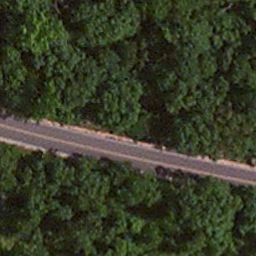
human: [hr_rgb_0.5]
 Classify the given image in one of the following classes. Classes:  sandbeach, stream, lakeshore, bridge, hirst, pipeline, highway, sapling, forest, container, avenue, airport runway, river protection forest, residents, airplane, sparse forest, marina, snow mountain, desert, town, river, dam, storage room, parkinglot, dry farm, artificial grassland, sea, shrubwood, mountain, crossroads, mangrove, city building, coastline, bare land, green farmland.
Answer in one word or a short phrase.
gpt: avenue